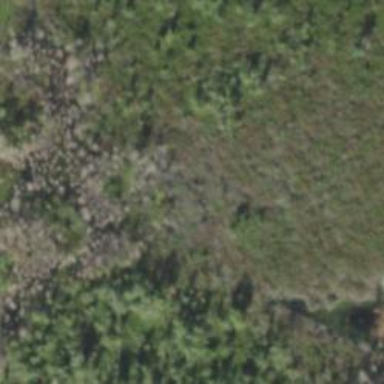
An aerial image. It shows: Swamp in wetland area.